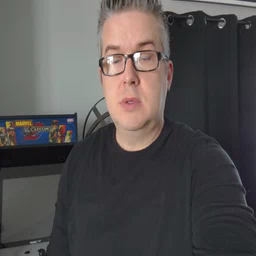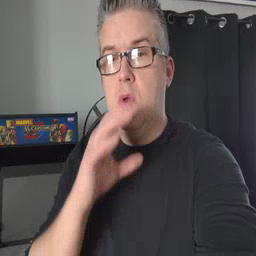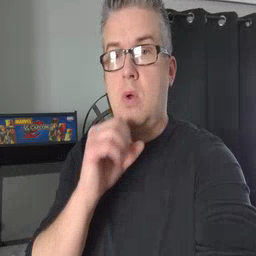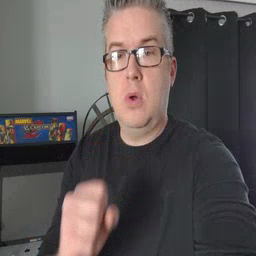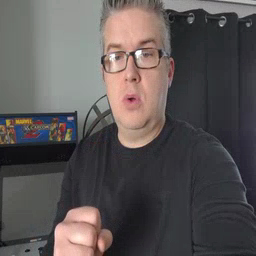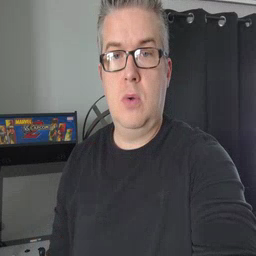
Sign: old